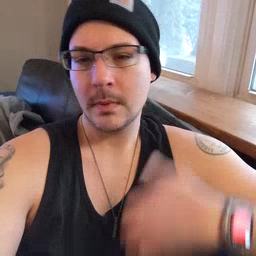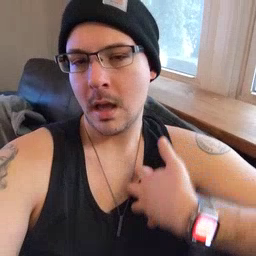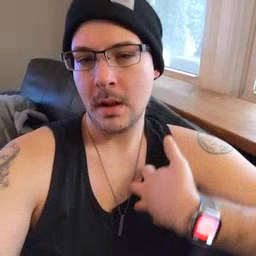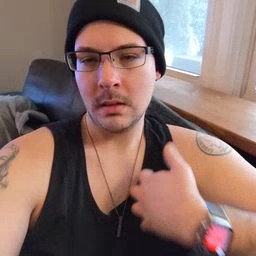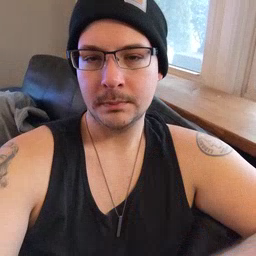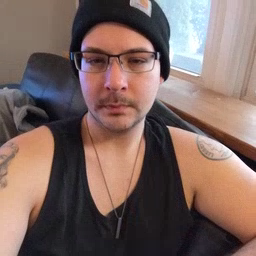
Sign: animal